Question: I don't know why my tomcat is blue, after I config the https, not like other website, its a lock icon.
In the safira, my link is with a blue tomcat, why?:
<URL>
My link is: <URL>
But in others website, the normal https website, it should be like this, have a lock icon:
<URL>
Why my link do not have the lock icon?

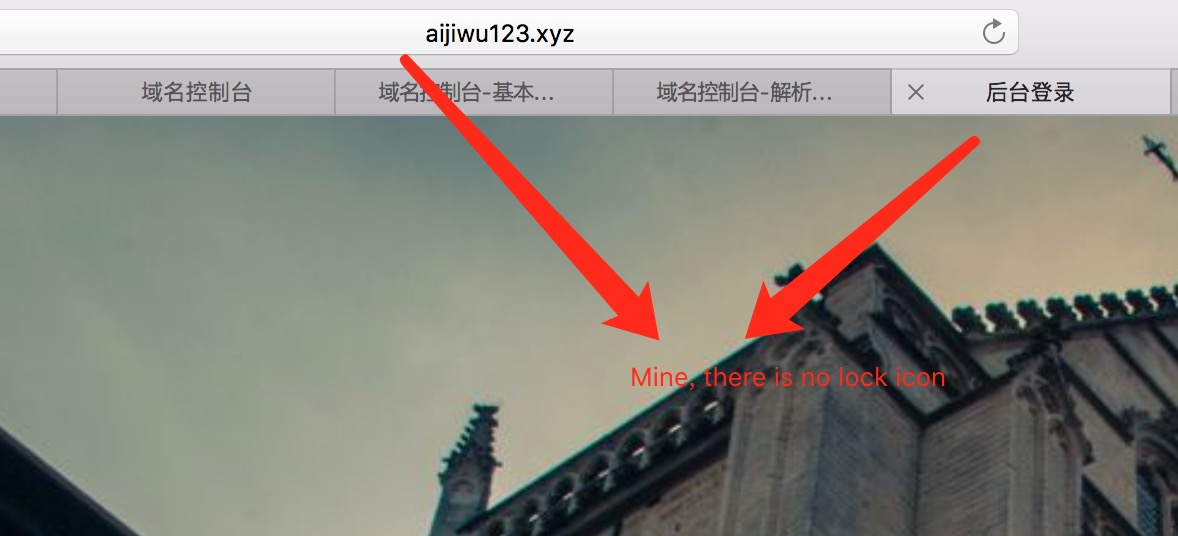
Answer: Because your certificate is not signed by any certificate authority that would be trusted by the server. Opening the site myself results in the following error:
'''
www.aijiwu123.xyz uses an invalid security certificate.
The certificate is not trusted because it is self-signed.
Error code: SEC_ERROR_UNKNOWN_ISSUER
'''
If you want to get "the lock icon" and trusted connection, you need to either buy a certificate for your domain, or use Let's Encrypt to get trusted certificate for free.